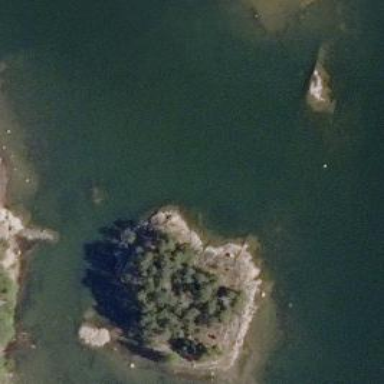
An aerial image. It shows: Islet along the natural coastline.